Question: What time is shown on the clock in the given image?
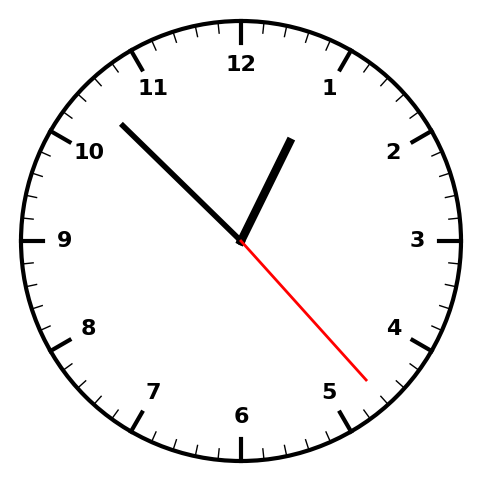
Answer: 12:52:23